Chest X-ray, PA view. Patient: 51 years old, sex F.
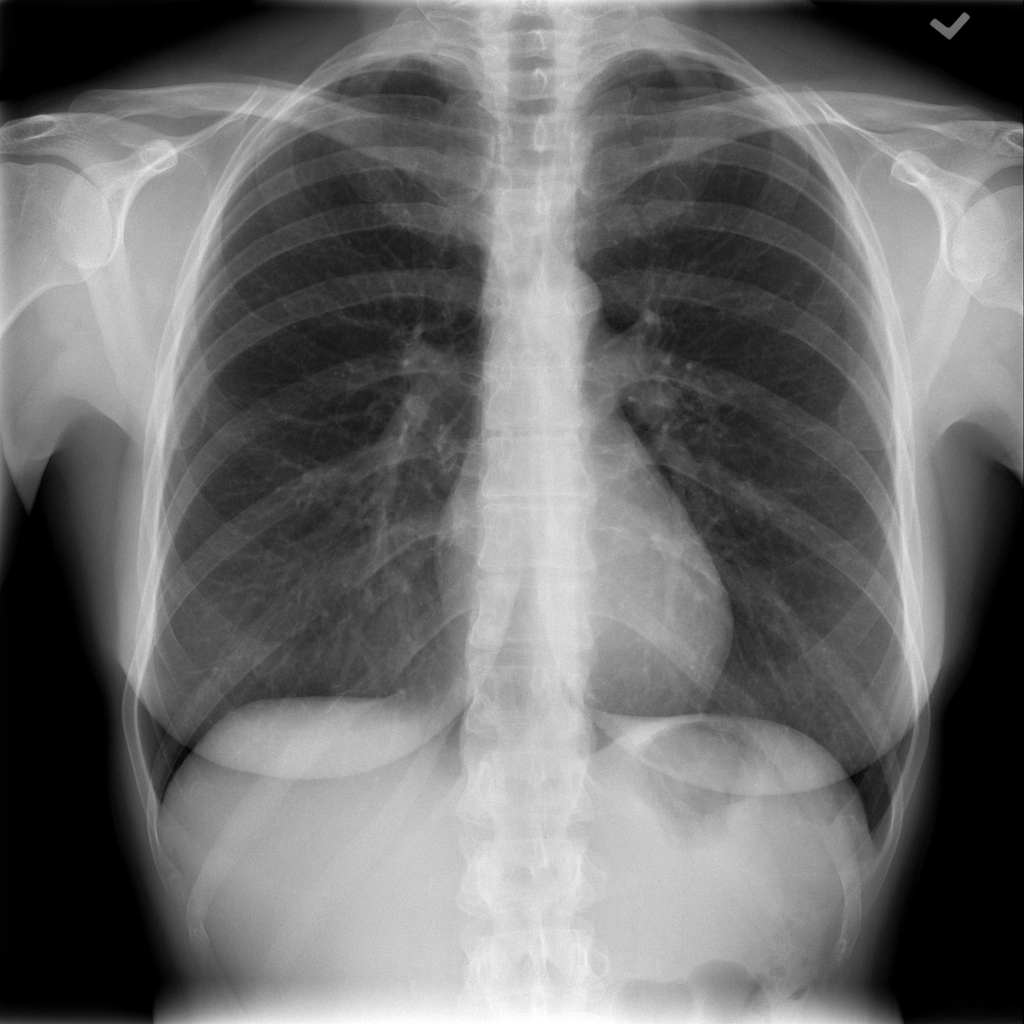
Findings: No Finding